You are looking at the short-time Fourier spectrogram of a bearing's acceleration signal. Classify the bearing condition as one of: normal, inner_race, outer_race, ball.
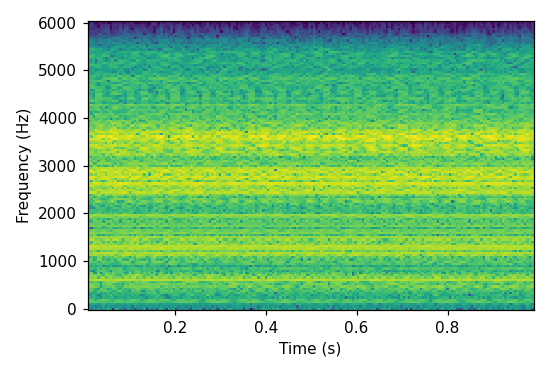
Answer: inner_race